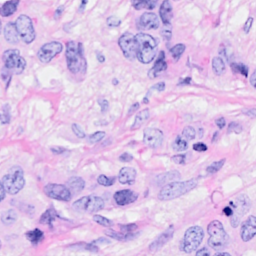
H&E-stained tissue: Breast